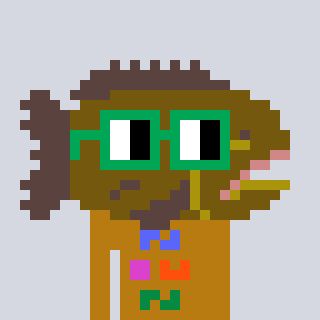
a pixel art character with square green glasses, a grouper-shaped head and a gold-colored body on a cool background